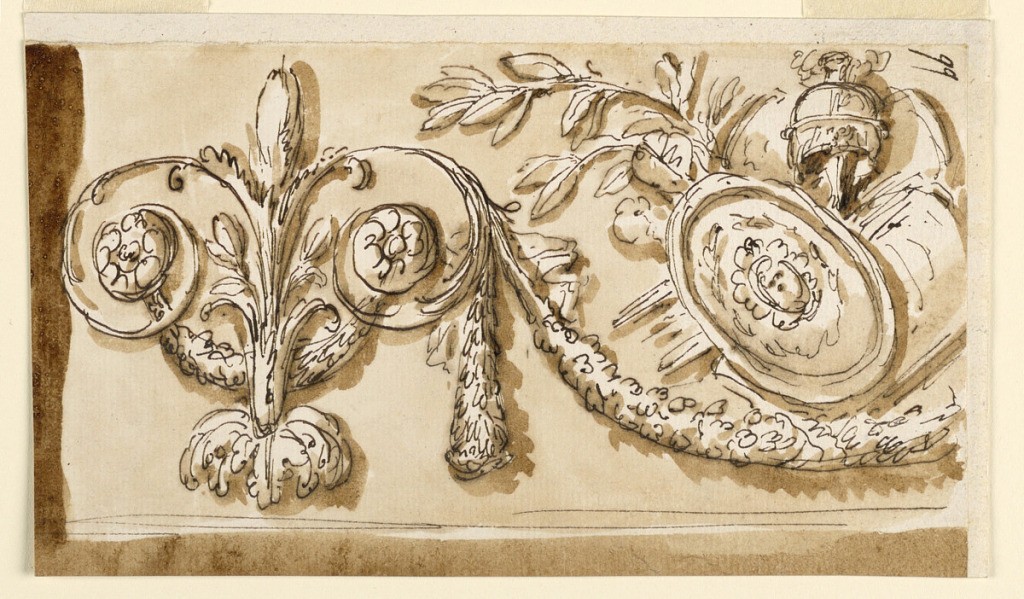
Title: Decoration of a frieze
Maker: Giuseppe Barberi, Italian, 1746–1809
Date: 1746–1809
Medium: Pen and brown ink, brush and brown wash, graphite on off-white laid paper, lined
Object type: Drawing
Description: Decoration of a frieze.